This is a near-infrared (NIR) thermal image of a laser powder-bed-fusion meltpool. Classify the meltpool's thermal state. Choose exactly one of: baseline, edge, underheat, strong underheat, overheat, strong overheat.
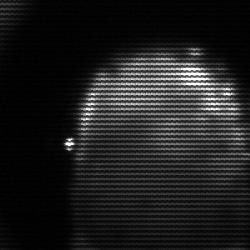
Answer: baseline